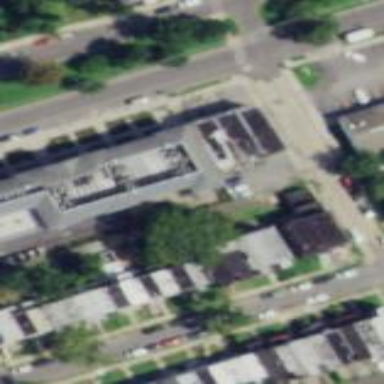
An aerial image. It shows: Commercial building.